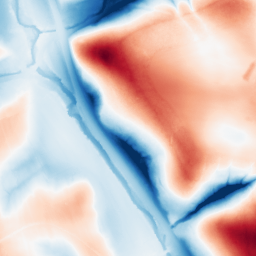
Category: classical
Decomposition family: uniform
Decomposition parameters: size: 100
Upsampling method: bicubic_3x
Upsampling parameters: scale: 3
Upsampling scale: 3